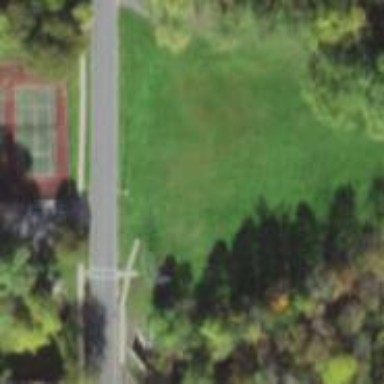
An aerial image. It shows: Recreation ground that serves as park.